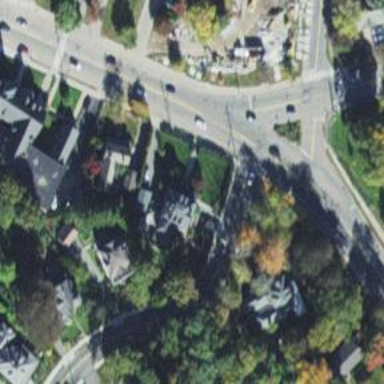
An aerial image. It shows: Stop road.